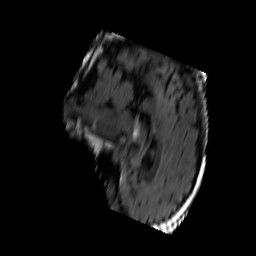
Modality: FLAIR
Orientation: sagittal
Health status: ill
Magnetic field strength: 3 T